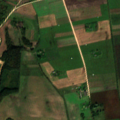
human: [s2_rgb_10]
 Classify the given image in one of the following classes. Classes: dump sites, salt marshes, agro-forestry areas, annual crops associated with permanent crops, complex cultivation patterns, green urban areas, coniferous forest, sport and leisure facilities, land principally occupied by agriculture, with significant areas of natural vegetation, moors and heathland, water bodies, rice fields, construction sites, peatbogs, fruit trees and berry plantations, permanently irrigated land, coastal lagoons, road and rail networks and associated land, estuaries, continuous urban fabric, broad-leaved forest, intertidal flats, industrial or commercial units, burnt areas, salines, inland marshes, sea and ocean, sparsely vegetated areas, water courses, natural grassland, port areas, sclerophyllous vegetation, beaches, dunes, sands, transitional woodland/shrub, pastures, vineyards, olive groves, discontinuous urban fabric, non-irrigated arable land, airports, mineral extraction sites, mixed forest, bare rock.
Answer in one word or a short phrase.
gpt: non-irrigated arable land, complex cultivation patterns, land principally occupied by agriculture, with significant areas of natural vegetation